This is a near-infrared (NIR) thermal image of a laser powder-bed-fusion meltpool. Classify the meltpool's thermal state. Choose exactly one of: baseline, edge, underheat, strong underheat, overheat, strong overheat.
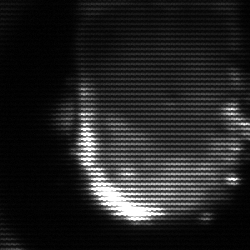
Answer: baseline